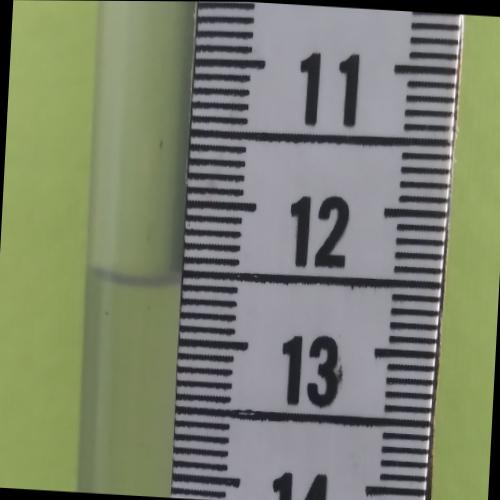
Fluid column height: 12.6 cm